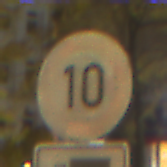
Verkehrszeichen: Geschwindigkeit10
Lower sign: HinweisDurchSinnbild7
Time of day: Night
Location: Outdoor (Urban)
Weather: Clear
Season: NotSpecified
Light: Artificial